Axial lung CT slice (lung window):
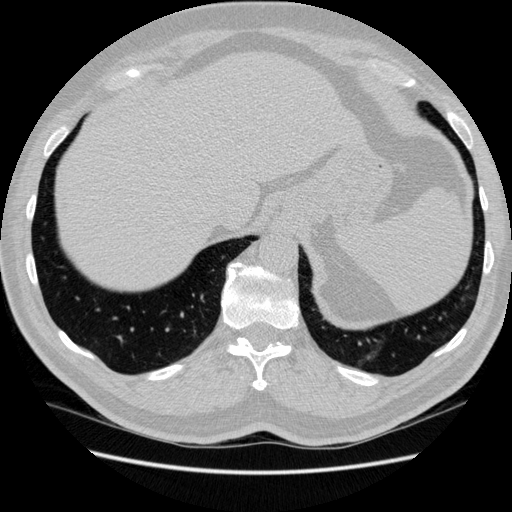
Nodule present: no